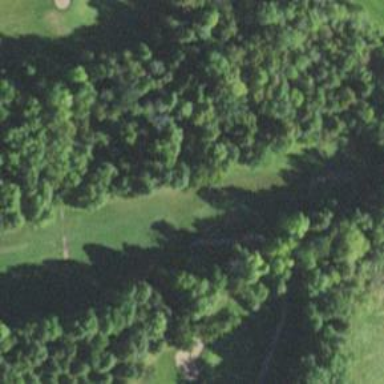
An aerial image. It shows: Golf hole.